Question: I'm trying to make an app for work where I enter some data into some controls (start date and end date wage week ) and then the user picks a csv extract from our wage program. The app then merges the data from the controls and the csv file into a datatable which is then set as the datacontxct of the wpf datagrid view.
'''
this.dgCSVData.DataContext = oDS.Tables[0].DefaultView;
'''
So as I under stand it the datagrid is now bound (that is a question not a statement) Here is a screen shot
The datagrid is in the "shape" of the datatable in the sql database I want to append the data to. However the datatable was created in a private event handler CSV_Load_Click, code block below.
What I had hoped to do is set another button event handler up call "Upload Data" and pass the datatable (oDS.Tables[0].DefaultView) to the DAL layer to be read and appended to sql database table, the problem is how do I make the datatable available, should I have created a class to match my data row and then created a public list of the rows?
'''
private void CSV_Load_Click(object sender, RoutedEventArgs e)
{
//Turn on upload button
btUpload.IsEnabled = true;
//To load and display CSV data
//string filename = txFilePath.Text;
string delimStr = ",,";
char[] delimiter = delimStr.ToCharArray();
string strFilePath = txFilePath.Text;
DataSet oDS = new DataSet();
string strFields = null;
DataTable oTable = new DataTable();
DataRow oRows = null;
Int32 intCounter = 0;
oDS.Tables.Add("Property");
StreamReader oSR = new StreamReader(strFilePath);
//Go to the top of the file
oSR.BaseStream.Seek(0, SeekOrigin.Begin);
string File = fileTest;
//System.Windows.MessageBox.Show(File.ToString());
//Add in the Header Columns check if headers in first row
if (rbYes.IsChecked==true)
// action for headers in row 1
{
foreach (string strFields_loopVariable in oSR.ReadLine().Split(delimiter))
{
strFields = strFields_loopVariable;
oDS.Tables[0].Columns.Add(strFields);
}
}
else
{
if (File==@"CHHOURS.CSV")
{
string TitleHeaders = "Wage_Year,Wage_Start_Date,Wage_End_Date,Tax Week,Wk_No,Clock,Surname,Initial,Dept,Dept_Hours,Other_Hours,Total_Hours,OT_Hours,";
foreach (string strFields_loopVariable in TitleHeaders.Split(delimiter))
{
strFields = strFields_loopVariable;
oDS.Tables[0].Columns.Add(strFields);
}
}
else
{
Int32 i = 0;
foreach (string strFields_loopVariable in oSR.ReadLine().Split(delimiter))
{
string ColumLetter = "abcdefghijklmnopqrstuvwxyz";
strFields = ColumLetter[i].ToString();
oDS.Tables[0].Columns.Add(strFields);
i += 1;
}
}
}
//String request = oSR.ReadToEnd();
//Now add in the Rows
oTable = oDS.Tables[0];
while ((oSR.Peek() > -1))
{
oRows = oTable.NewRow();
if (File == @"CHHOURS.CSV")
{
oRows[intCounter] = cbWageYear.Text;
intCounter = intCounter + 1;
oRows[intCounter] = dpStartDate.SelectedDate;
intCounter = intCounter + 1;
oRows[intCounter] = dpEndDate.SelectedDate;
intCounter = intCounter + 1;
oRows[intCounter] = cBTaxWeek.SelectedIndex;
intCounter = intCounter + 1;
}
foreach (string strFields_loopVariable in oSR.ReadLine().Split(delimiter))
{
strFields = Convert.ToString(strFields_loopVariable);
if (intCounter < 20)
{
oRows[intCounter] = strFields;
intCounter = intCounter + 1;
}
else
{
}
}
intCounter = 0;
oTable.Rows.Add(oRows);
}
this.dgCSVData.DataContext = oDS.Tables[0].DefaultView;
}
'''
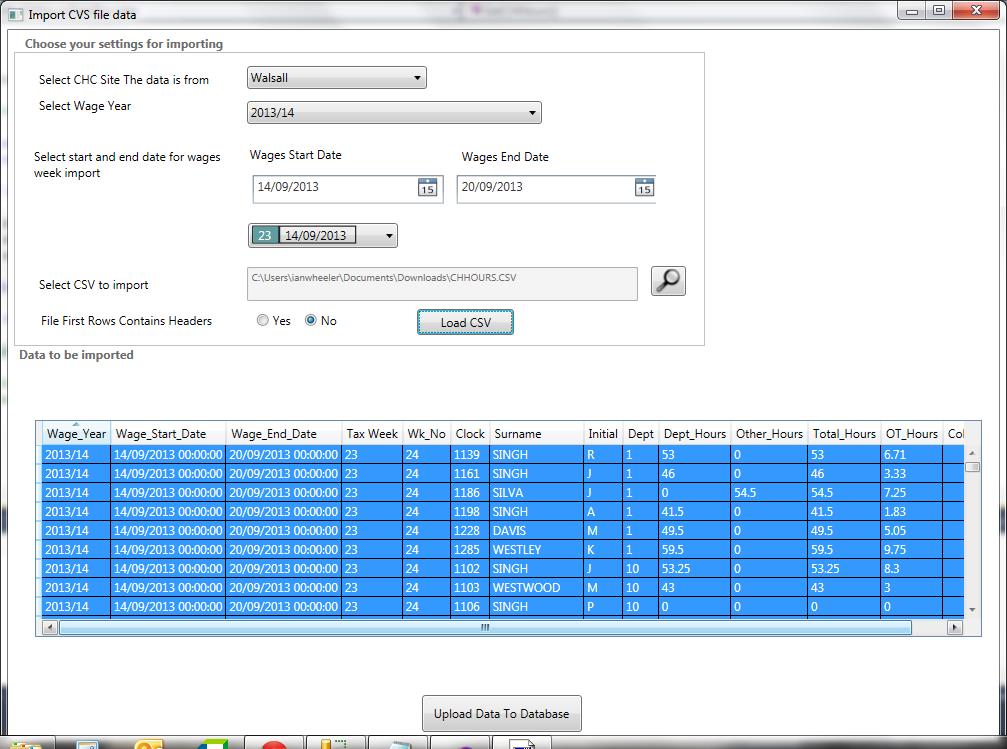
Answer: Ok so I woke up this morning with an idea and It worked .wow!
All I did was declare my dataset as public before the constructor of my class. Now there might be a "better" way but that worked for me. Ii have been able to call my update method from my DAL and create a datareader, so now just the update to sql to do, then bug fixing.
I am almost happy :)
here is the code
'''
public partial class MainWindow : Window
{
public List<TaxWeek> LTaxWeeks { get; set; }
public TaxWeek SelectedTaxWeek { get; set; }
**public DataSet oDS = new DataSet();**
public MainWindow()
{
InitializeComponent();
}
'''